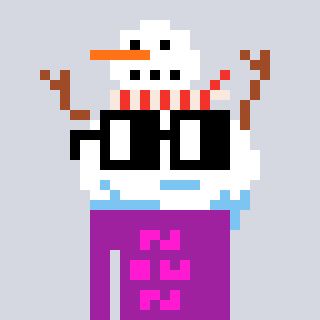
a pixel art character with square black glasses, a snowman-shaped head and a magenta-colored body on a cool background